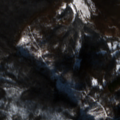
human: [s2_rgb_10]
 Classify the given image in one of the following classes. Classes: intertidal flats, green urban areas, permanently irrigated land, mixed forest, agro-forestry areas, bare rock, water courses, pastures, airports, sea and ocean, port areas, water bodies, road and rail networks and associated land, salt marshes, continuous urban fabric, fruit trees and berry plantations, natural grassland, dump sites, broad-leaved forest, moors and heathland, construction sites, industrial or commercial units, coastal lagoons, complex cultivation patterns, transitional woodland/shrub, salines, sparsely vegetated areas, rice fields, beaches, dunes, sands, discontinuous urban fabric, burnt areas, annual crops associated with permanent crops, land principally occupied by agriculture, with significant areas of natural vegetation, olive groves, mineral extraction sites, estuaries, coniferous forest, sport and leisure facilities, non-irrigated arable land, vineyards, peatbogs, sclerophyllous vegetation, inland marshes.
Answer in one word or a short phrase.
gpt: complex cultivation patterns, broad-leaved forest, transitional woodland/shrub